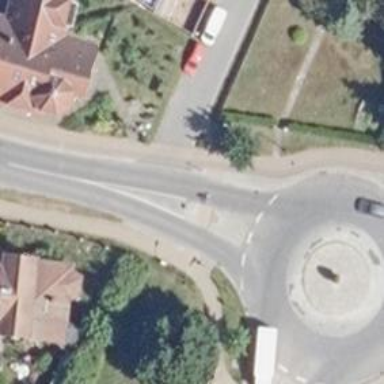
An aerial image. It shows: Residential road with separate asphalt sidewalk and cycleway.